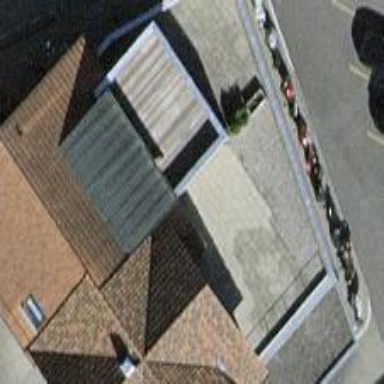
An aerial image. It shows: Building that is motorcycle shop.